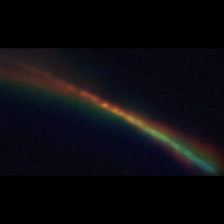
Taxon: Guinardia
Group: Diatoms